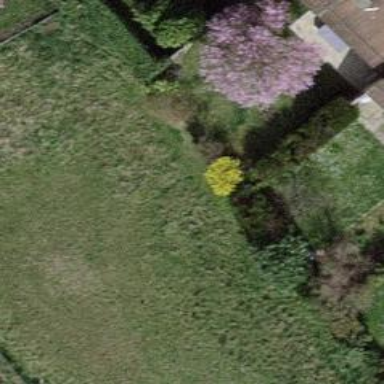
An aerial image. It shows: Garden surrounded by fence.